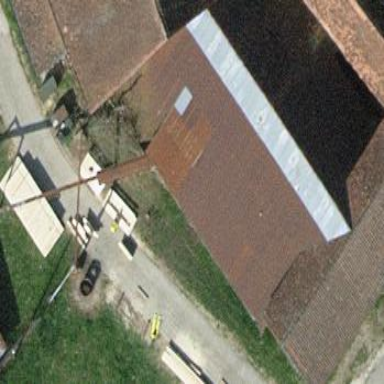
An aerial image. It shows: Farm building.